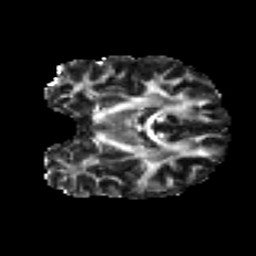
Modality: FA
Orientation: coronal
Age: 21
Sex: female
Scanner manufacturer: ge
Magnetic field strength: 3 T
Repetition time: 7.8 s
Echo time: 0.0606 s